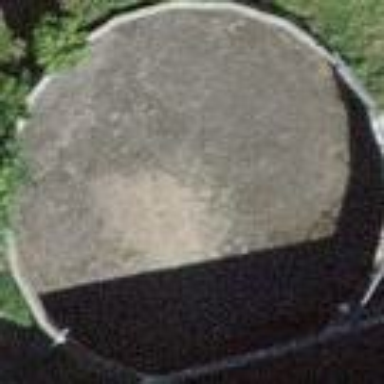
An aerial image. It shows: Silo.